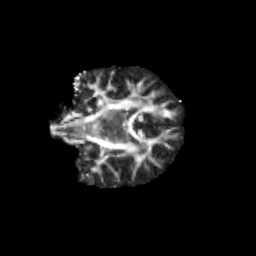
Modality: FA
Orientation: coronal
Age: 12
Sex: male
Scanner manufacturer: siemens
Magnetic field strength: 3 T
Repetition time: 3.8 s
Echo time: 0.07 s